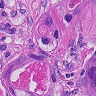
Metastatic tissue present: yes